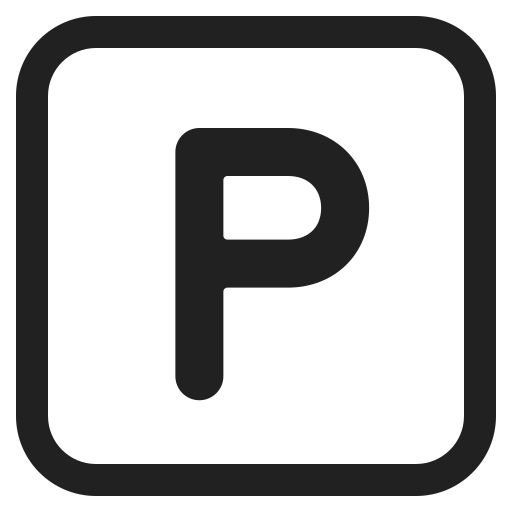
p button high contrast